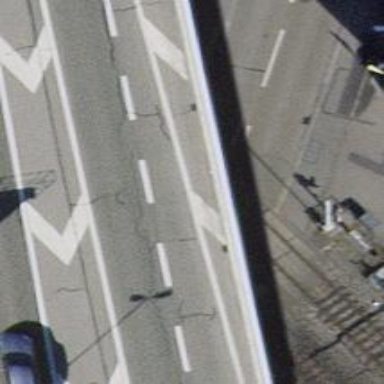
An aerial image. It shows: Level crossing with double half barrier.